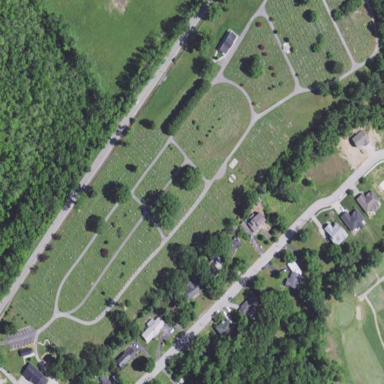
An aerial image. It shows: Cemetery.